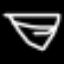
Label: diamond